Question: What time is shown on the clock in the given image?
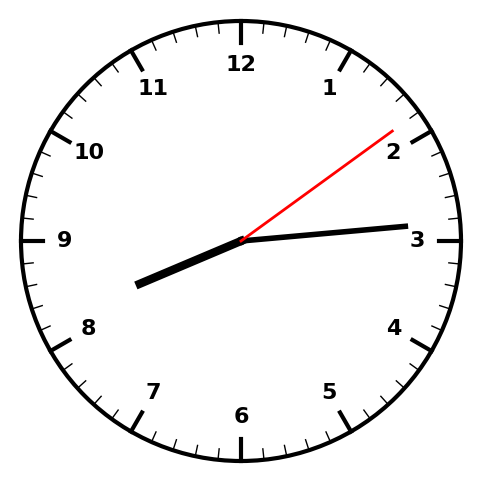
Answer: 08:14:09